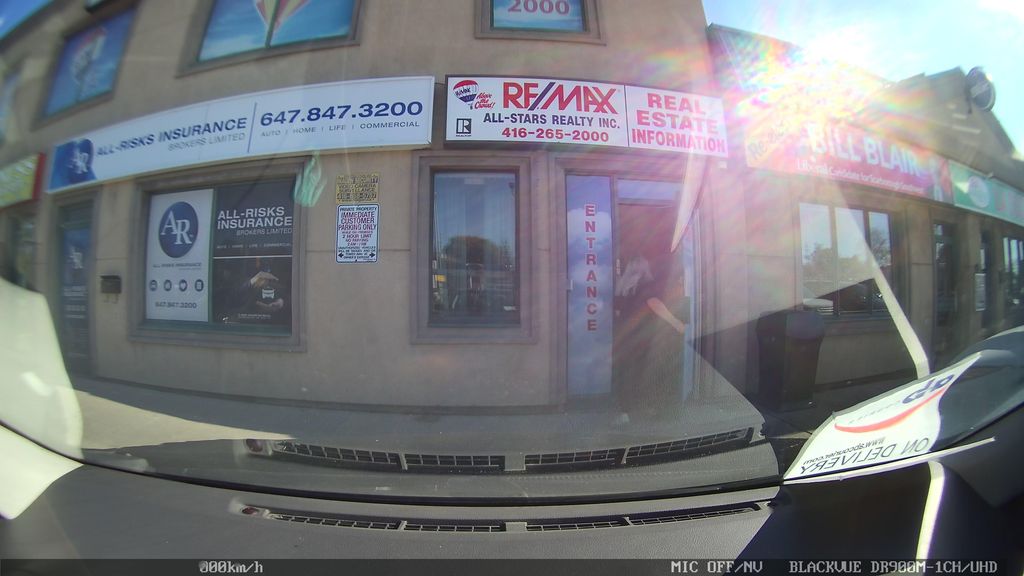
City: toronto